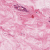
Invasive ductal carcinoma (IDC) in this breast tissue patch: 0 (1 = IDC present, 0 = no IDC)